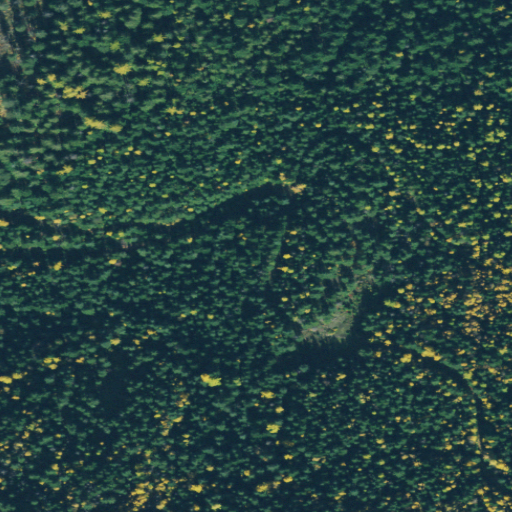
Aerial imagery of gap in Idaho named Cabinet Pass containing only evergreen forest